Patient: sex F, age 73
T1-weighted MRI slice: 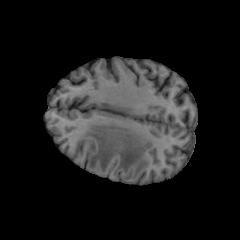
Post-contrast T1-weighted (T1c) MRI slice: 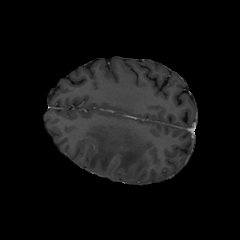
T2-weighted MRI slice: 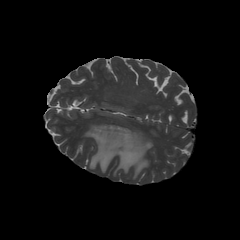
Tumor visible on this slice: yes
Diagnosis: Glioblastoma, IDH-wildtype
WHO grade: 4